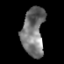
Tissue: prostate
Cell type: T cells
Senescence score: 0.3329
Nuclear area (px): 1054
Mean DAPI intensity: 117.515